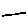
Label: line